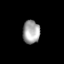
Tissue: skin
Cell type: Epithelial cells
Senescence score: 0.2789
Nuclear area (px): 393
Mean DAPI intensity: 163.537